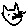
Label: cat